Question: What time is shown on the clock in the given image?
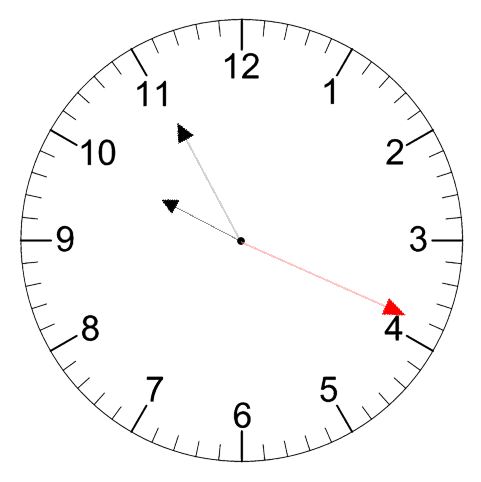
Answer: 09:55:19